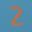
Label: 2